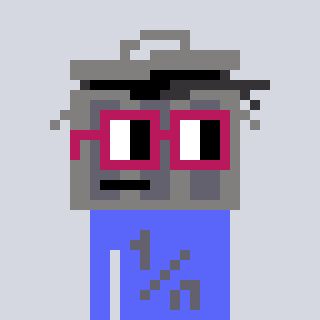
a pixel art character with square dark red glasses, a trashcan-shaped head and a purple-colored body on a cool background